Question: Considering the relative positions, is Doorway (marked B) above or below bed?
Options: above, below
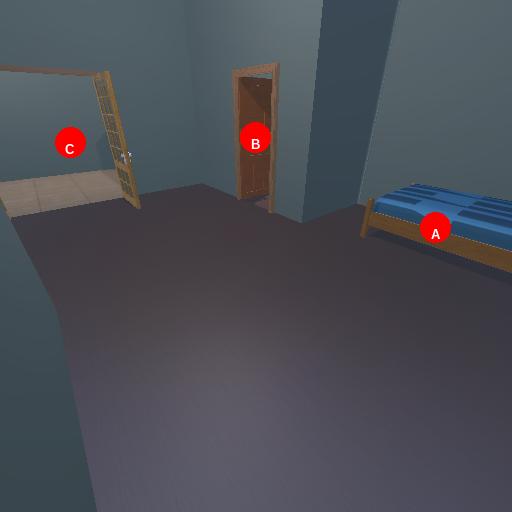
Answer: above